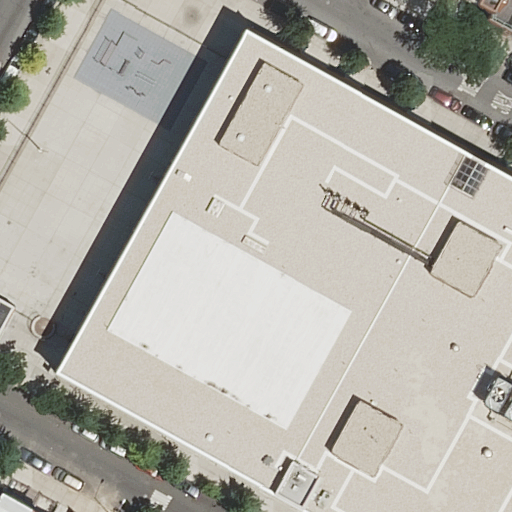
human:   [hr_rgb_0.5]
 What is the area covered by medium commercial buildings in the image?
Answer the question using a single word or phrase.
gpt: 0m2

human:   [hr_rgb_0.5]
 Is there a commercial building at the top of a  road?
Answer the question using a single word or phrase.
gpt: no

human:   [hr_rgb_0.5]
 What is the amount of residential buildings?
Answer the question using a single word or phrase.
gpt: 5

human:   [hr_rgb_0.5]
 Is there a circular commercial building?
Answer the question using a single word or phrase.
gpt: no

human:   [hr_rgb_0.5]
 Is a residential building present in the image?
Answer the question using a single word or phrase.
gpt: yes

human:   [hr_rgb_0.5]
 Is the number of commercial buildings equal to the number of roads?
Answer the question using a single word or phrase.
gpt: no

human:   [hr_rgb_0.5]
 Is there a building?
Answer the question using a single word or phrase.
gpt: yes

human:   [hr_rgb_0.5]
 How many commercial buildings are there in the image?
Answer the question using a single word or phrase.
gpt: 0

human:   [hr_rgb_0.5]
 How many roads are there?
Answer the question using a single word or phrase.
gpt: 3

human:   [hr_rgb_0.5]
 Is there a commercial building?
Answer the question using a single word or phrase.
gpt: no

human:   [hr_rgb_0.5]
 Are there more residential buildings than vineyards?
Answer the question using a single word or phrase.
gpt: yes

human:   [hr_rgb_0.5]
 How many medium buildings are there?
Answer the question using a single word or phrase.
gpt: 2

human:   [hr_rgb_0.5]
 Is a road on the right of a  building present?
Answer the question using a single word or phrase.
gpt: yes

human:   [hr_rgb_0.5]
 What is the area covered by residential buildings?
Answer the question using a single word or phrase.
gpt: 751m2

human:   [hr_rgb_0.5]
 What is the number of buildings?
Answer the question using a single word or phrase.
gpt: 5

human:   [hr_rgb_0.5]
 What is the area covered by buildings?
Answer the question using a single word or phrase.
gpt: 751m2

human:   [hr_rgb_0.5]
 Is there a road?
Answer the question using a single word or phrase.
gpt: yes

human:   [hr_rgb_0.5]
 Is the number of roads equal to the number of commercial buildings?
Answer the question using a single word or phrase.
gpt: no

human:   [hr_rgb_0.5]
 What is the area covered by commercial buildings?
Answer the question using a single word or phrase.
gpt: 0m2

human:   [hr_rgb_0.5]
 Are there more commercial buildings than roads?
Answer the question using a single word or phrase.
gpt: no

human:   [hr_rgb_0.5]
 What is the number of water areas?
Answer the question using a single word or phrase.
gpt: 0

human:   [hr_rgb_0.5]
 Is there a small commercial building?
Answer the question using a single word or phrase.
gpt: no

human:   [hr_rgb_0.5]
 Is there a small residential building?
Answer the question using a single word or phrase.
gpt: yes

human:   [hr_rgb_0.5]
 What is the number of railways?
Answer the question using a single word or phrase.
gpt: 0

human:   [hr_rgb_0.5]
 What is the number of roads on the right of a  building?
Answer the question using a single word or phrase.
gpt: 3

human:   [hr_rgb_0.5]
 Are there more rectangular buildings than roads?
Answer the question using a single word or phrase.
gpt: yes

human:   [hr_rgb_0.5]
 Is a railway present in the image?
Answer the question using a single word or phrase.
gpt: no

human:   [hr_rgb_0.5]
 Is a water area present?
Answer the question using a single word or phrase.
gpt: no

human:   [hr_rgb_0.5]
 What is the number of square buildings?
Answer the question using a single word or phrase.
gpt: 0

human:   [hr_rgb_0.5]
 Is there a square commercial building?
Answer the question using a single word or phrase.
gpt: no

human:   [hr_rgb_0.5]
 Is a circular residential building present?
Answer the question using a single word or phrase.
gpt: no

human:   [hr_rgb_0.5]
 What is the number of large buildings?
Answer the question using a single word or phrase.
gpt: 0

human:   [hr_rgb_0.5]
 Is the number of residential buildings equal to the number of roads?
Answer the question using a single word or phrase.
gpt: no

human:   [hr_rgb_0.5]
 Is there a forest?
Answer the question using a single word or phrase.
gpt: no

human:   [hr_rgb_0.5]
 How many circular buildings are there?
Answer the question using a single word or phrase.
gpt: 0

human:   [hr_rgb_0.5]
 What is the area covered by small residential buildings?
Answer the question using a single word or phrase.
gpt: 134m2

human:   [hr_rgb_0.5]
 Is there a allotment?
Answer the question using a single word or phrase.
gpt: no

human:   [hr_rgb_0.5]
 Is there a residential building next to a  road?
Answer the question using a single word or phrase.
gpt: yes

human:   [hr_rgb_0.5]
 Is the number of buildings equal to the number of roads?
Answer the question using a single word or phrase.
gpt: no

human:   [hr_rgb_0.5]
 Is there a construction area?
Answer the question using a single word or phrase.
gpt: no

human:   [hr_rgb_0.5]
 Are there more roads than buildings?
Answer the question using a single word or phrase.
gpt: no

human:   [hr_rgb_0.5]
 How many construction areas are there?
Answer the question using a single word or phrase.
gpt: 0

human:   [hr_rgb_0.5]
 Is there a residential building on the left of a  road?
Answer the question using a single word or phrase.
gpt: yes

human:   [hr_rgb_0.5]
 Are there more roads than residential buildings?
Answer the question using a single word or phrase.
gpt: no

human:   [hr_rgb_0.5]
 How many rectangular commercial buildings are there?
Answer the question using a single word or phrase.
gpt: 0

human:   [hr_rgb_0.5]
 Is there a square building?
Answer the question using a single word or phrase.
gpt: no

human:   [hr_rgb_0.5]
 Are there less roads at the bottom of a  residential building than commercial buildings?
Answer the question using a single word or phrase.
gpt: no

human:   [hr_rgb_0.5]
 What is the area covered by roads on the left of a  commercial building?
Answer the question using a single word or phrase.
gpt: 0m2

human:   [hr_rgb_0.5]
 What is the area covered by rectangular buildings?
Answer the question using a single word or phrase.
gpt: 606m2

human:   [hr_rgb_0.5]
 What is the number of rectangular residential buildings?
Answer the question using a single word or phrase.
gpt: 4

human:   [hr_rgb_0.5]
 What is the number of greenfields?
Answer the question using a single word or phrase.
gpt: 0

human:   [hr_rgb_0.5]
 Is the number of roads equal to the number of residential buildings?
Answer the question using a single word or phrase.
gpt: no

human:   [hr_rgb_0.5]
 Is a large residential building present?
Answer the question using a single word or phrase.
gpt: no

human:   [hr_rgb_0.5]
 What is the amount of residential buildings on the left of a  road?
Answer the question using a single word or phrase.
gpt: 2

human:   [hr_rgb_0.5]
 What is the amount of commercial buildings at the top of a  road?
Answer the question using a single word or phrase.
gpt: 0

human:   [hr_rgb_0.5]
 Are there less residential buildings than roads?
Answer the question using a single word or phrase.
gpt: no

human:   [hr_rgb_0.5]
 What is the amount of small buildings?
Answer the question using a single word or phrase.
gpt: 3

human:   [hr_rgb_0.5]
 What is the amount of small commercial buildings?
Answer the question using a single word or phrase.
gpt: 0

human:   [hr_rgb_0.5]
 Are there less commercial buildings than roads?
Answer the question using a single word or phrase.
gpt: yes

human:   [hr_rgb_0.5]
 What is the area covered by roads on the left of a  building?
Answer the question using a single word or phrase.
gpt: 0m2

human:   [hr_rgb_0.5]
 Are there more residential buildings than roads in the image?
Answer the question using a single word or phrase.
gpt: yes

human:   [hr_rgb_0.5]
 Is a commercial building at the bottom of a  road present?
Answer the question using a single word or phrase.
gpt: no

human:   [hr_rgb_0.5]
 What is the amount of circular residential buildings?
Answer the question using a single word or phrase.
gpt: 0

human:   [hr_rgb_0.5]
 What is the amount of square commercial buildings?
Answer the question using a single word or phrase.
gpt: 0